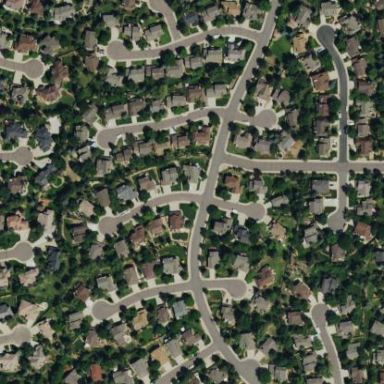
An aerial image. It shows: This residential area consists of single-family homes.